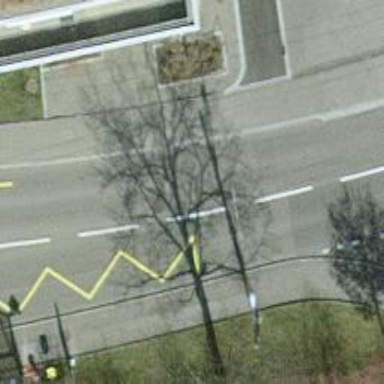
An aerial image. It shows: Trolleybus stop position for public transport.